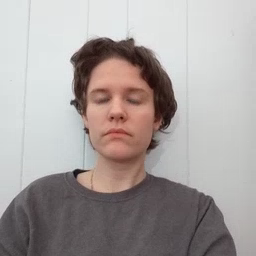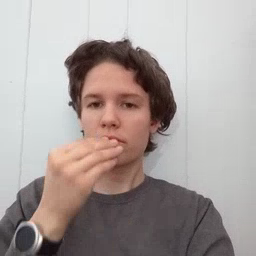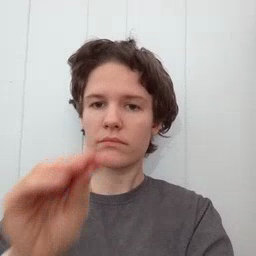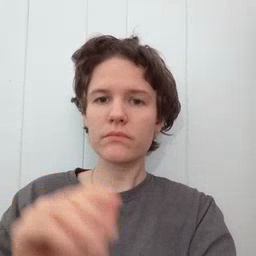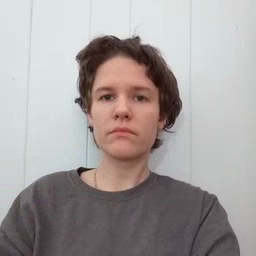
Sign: kiss